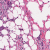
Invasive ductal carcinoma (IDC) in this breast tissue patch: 1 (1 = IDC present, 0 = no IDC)